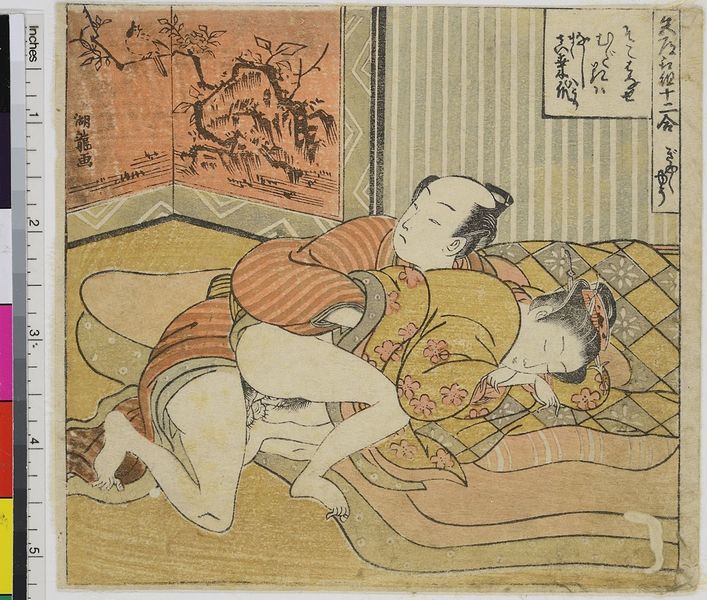
Künstler: Isoda Kory&#x16B;sai
Standort: Hamburg
Institution: Museum für Kunst und Gewerbe Hamburg
Schlagwörter: holzschnitt, schlafzimmer, sex, druckgraphik, druckgrafik, liebespaar, liebende, zeit, farbholzschnitt, geschlechtsverkehr, edo, koitus, reproduktionen, druckerzeugnisse, shunga